Interaction volume radius: 10 \u00c5
Interaction volume height: 20 \u00c5
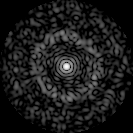
Disorder parameter: 0.8459